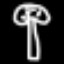
Label: mushroom